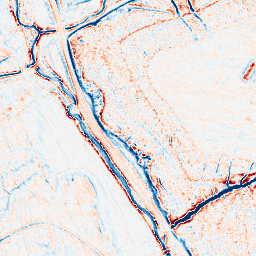
Category: edge_preserving
Decomposition family: anisotropic_diffusion
Decomposition parameters: iterations: 20
kappa: 30
gamma: 0.1
Upsampling method: quartic
Upsampling parameters: scale: 8
Upsampling scale: 8